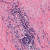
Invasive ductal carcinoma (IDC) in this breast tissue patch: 0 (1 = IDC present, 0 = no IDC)